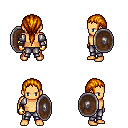
a pixel art fantasy rpg character, male body template, human, tanned skin, steel arm armor, metal pants, dark blonde ponytail hairstyle, gold gloves, shield, four views (front, back, left, right), 2x2 character sprite sheet, small pixel art, hard edges, no anti-aliasing